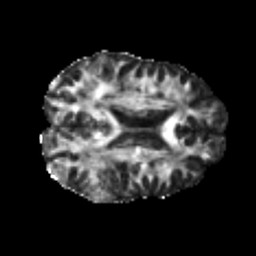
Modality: FA
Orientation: axial
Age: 22
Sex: male
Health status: healthy
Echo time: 0.074 s